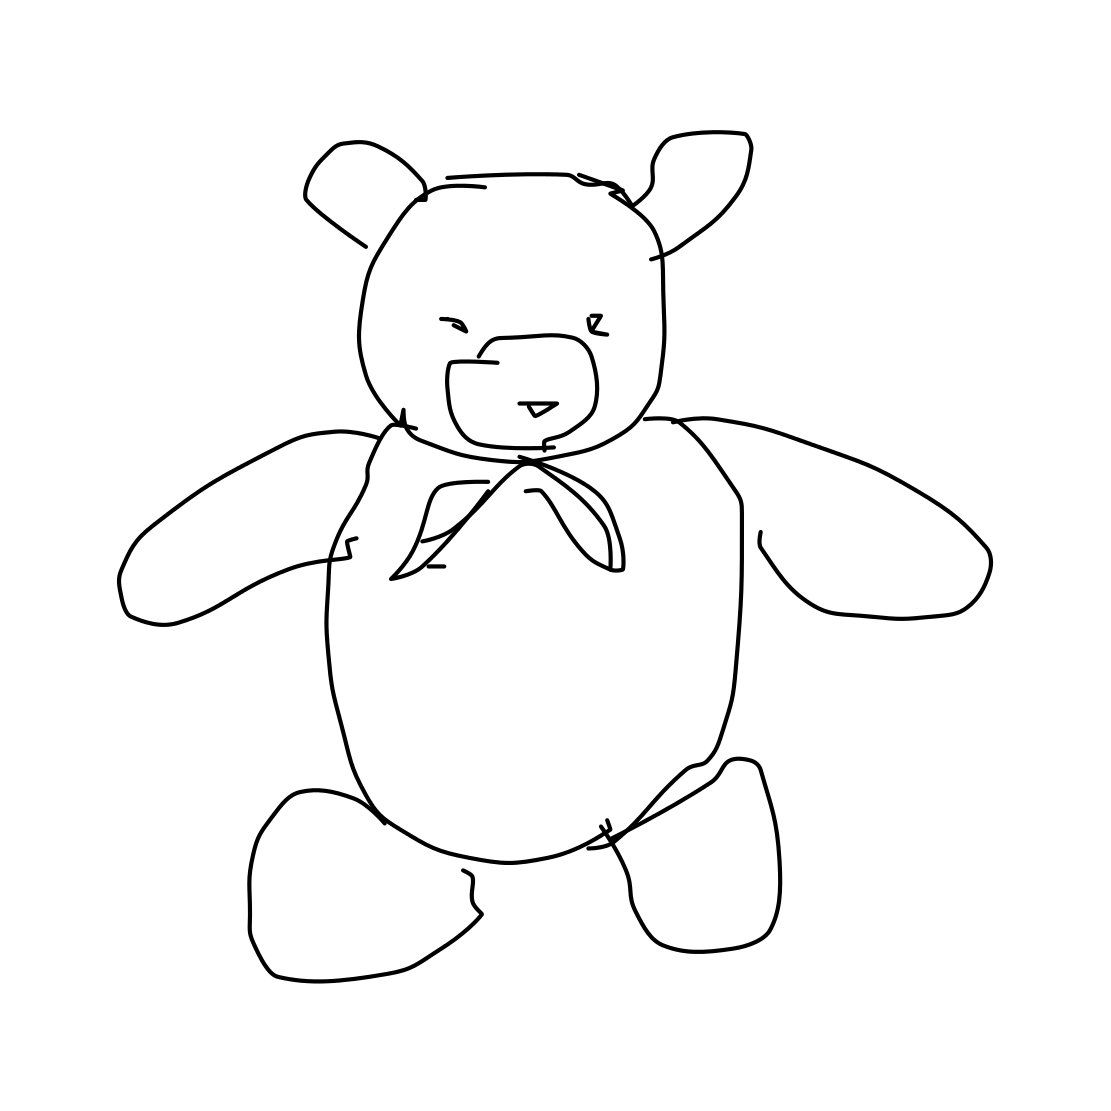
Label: teddy-bear